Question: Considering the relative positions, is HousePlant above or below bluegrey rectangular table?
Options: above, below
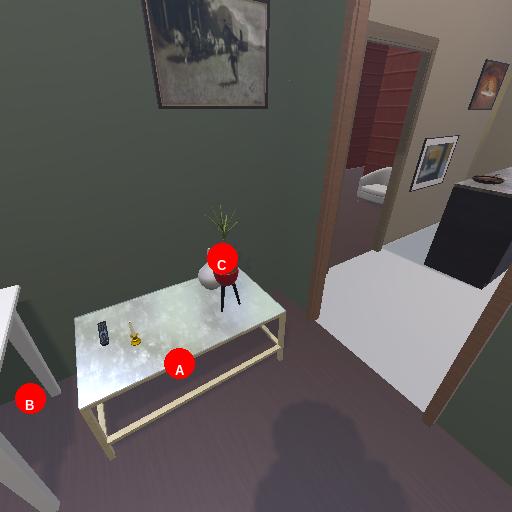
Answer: above